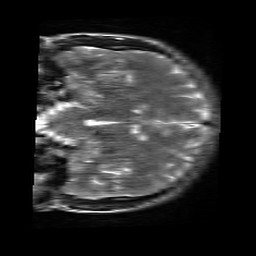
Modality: T2w
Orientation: coronal
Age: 22
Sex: male
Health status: healthy
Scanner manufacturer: siemens
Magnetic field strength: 3 T
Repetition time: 4.01 s
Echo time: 0.116 s